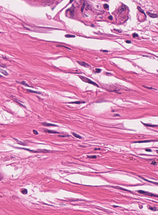
Tumor epithelial tissue: no
Tumor-associated stroma tissue: yes
Normal tissue: no